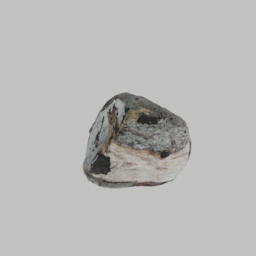
Label: nature